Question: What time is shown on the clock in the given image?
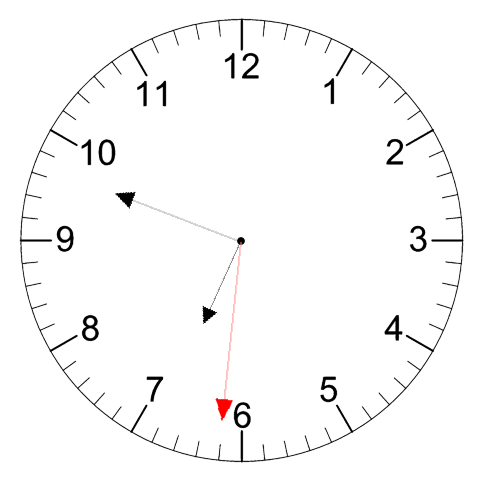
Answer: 06:48:31